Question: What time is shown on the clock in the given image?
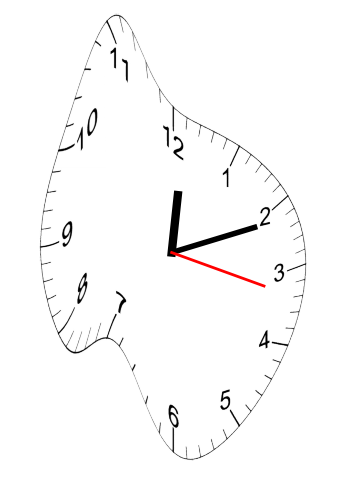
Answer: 12:11:17